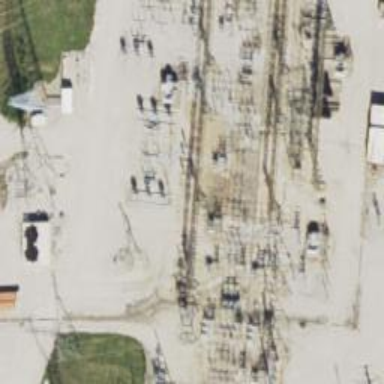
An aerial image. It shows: Switch used for power control.